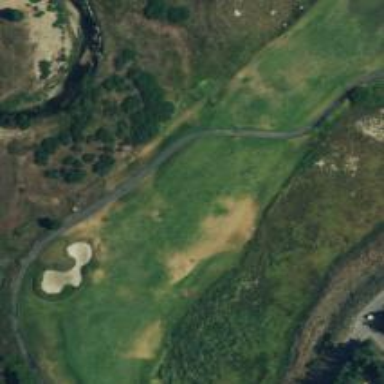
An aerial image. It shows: View of golf hole.